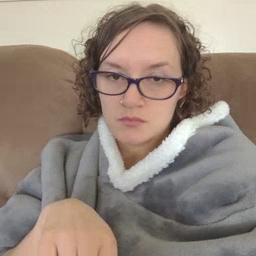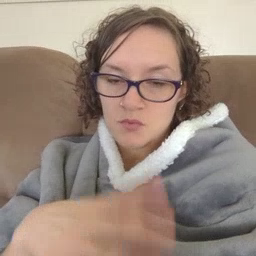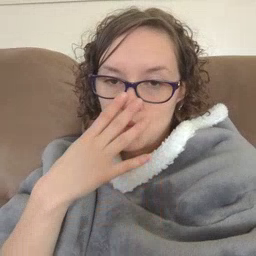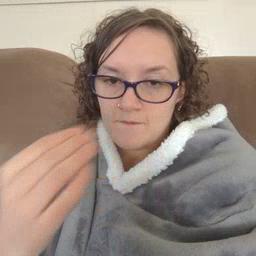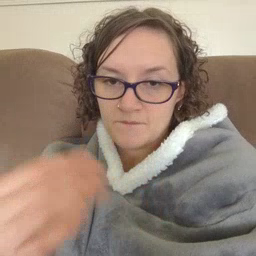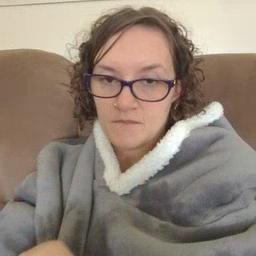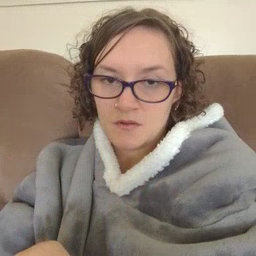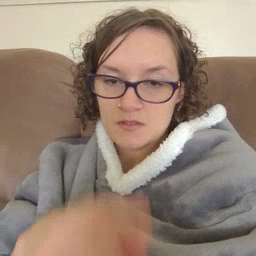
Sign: wolf